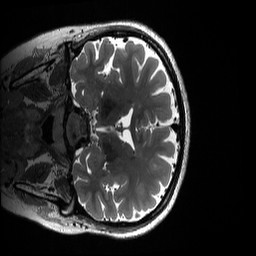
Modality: T2w
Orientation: coronal
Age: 23
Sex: female